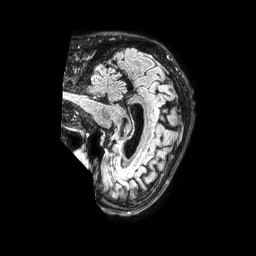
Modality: FLAIR
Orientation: sagittal
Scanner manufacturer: philips
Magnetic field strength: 3 T
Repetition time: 4.8 s
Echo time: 0.34 s